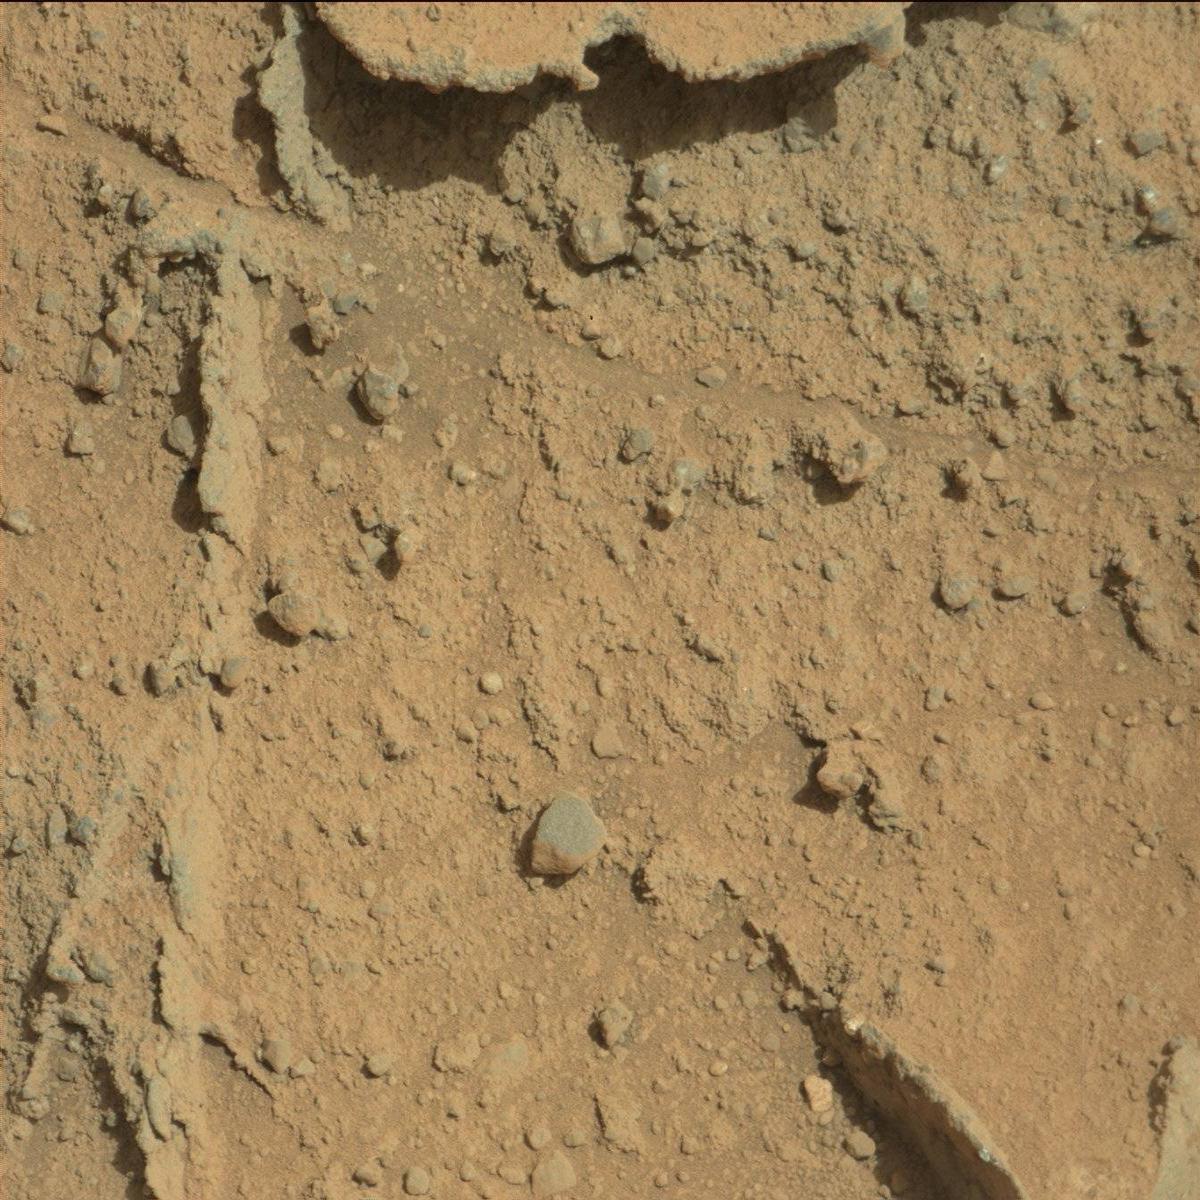
Terrain classes present: Bedrock, Rock, Sand / Soil